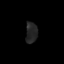
Tissue: lung
Cell type: T cells
Senescence score: 0.1883
Nuclear area (px): 242
Mean DAPI intensity: 36.273